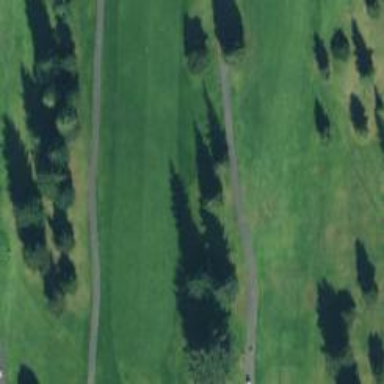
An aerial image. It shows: View of golf hole.